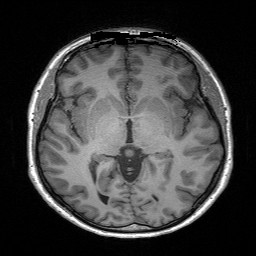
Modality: T1w
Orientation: coronal